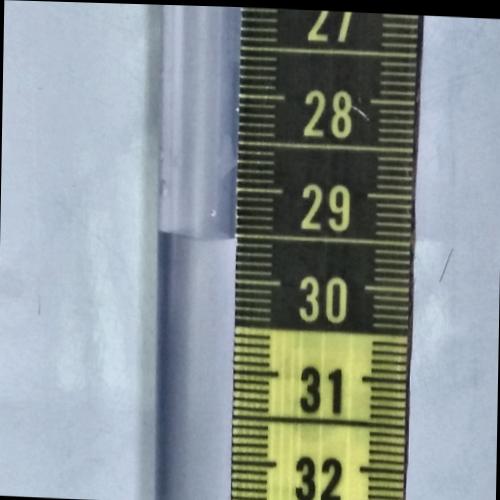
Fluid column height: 29.5 cm